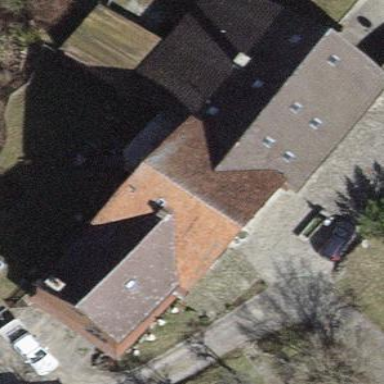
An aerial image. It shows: Simple and straightforward house.